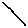
Label: line